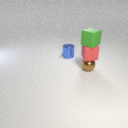
small red rubber cube above small brown metal sphere